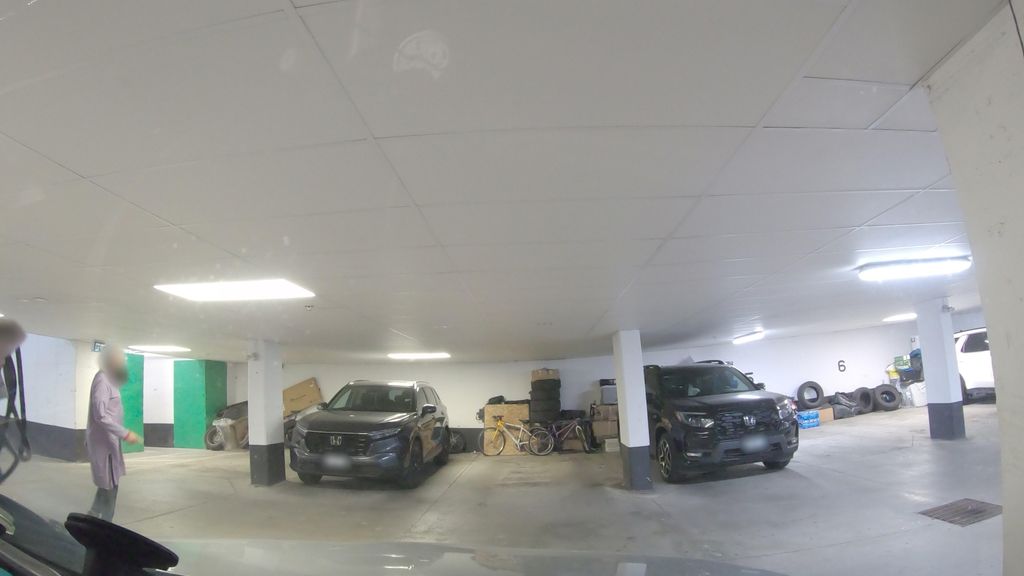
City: toronto